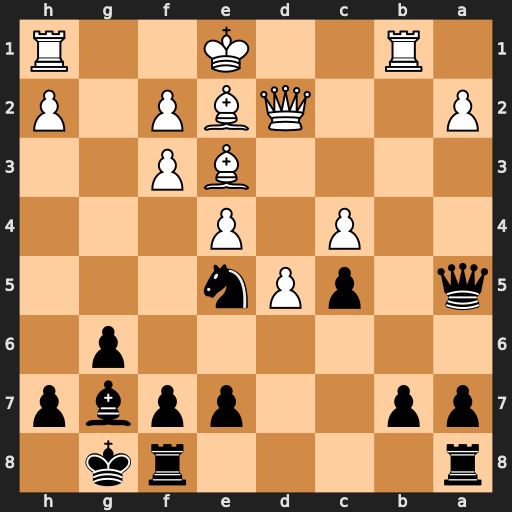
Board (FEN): r4rk1/pp2ppbp/6p1/q1pPn3/2P1P3/4BP2/P2QBP1P/1R2K2R
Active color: b
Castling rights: K
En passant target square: -
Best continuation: Nxf3+ Bxf3 Bc3 Qxc3 Qxc3+